Question: I am using Bootstrap and in my administration I am trying to make this navbar to have an on it's active state. At the moment I put some arrow there but the problem is that it is hiding behind the main content.
I used position and z-index on every element on the right(main content) but it doesn't want to show. This navigation is on the left side.
Here is the code to show the arrow:
'''
.navbar-inverse .navbar-nav > .active::after
{
content:"";
position: absolute;
top: 14px;
right: 0px;
border: 15px solid transparent;
z-index: 2;
border-left-color: #000;
}
'''
This is my structure:
'''
<body>
<div class="wrapper">
<nav class="navbar navbar-inverse navbar-fixed-top" role="navigation">
....
</nav>
<div id="page-wrapper">
....
</div>
</div>
</body>
'''
Here is what I have for #wrapper and #page-wrapper. I gave them z-index: -1 and some position and still didn't work :(
'''
#wrapper
{
padding-left: 0;
}
#page-wrapper
{
width: 100%;
padding: 5px 15px;
}
'''
Any suggestions ??

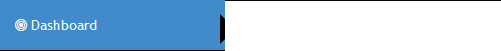
Answer: Put the arrow on the '.active > a' instead:
'''
.navbar-inverse .navbar-nav > .active a:after {
content:"";
display:inline-block;
position: relative;
left:5px;
border: 5px solid transparent;
z-index: 2;
border-left-color: #fff;
}
'''
You're adding it on the list item but since the links are blocks, it's going to push it out. Put it on the link itself.
Demo: <URL>